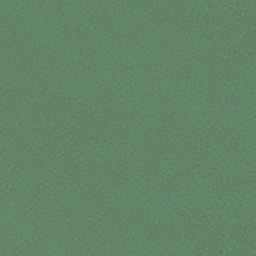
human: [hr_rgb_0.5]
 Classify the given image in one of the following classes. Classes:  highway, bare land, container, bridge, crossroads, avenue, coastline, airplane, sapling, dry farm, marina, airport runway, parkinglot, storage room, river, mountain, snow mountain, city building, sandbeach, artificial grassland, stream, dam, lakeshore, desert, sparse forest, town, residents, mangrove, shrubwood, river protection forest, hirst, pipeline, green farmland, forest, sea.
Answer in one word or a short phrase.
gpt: sea